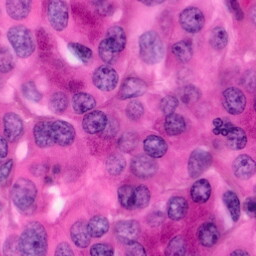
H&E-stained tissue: Pancreatic